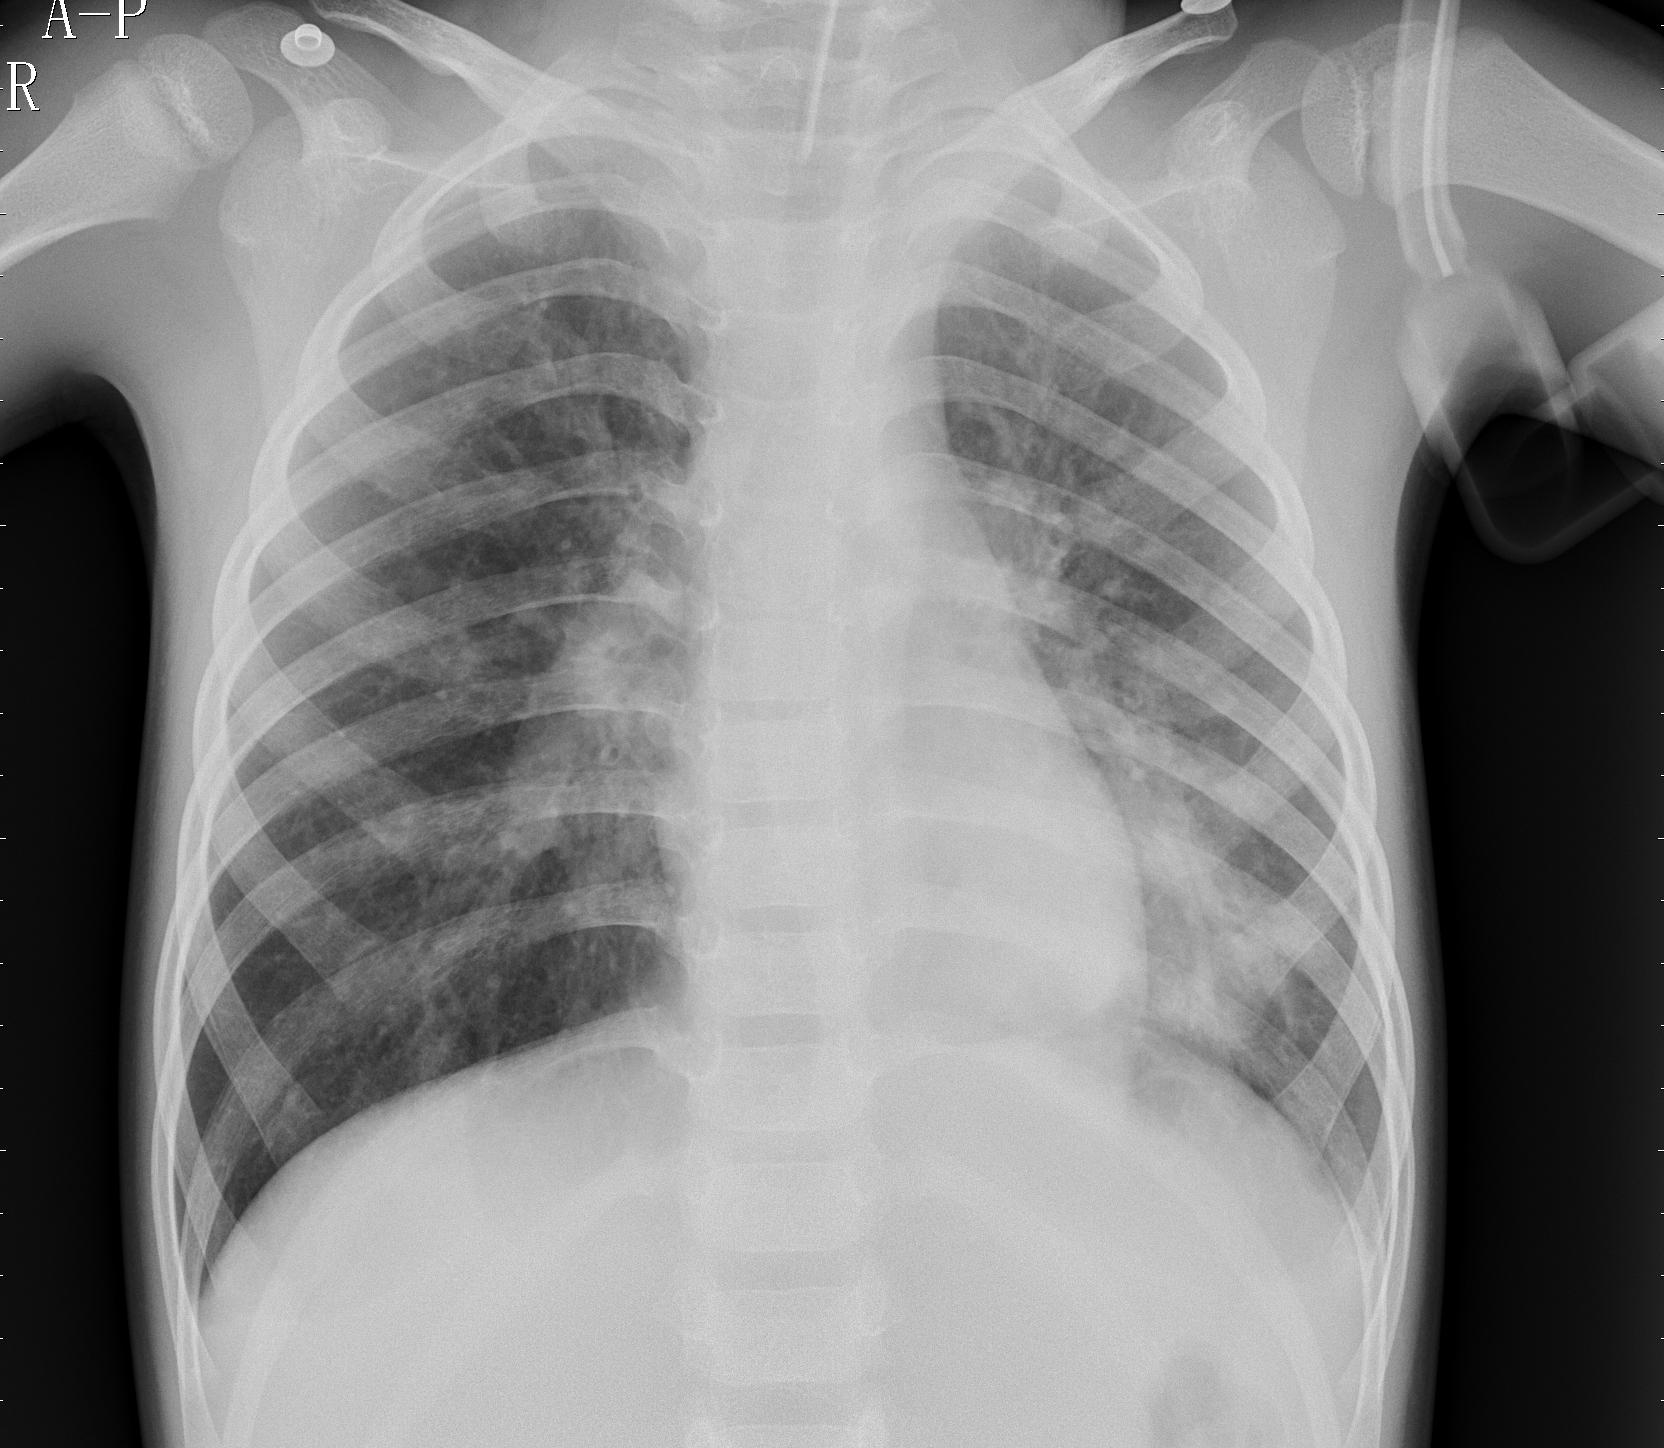
Diagnosis: PNEUMONIA